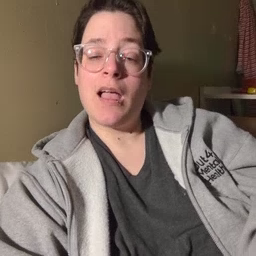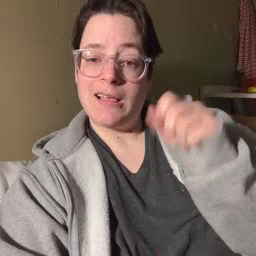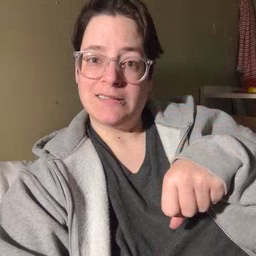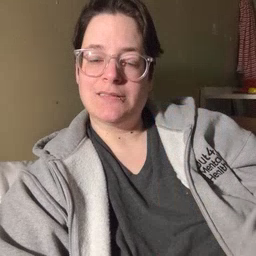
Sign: can